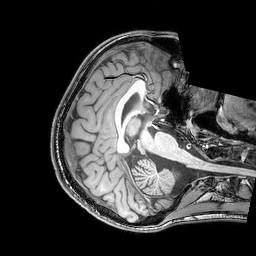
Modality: T1w
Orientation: axial
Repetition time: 0.00828 s
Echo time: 0.00388 s